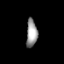
Tissue: prostate
Cell type: T cells
Senescence score: 0.3155
Nuclear area (px): 297
Mean DAPI intensity: 153.781